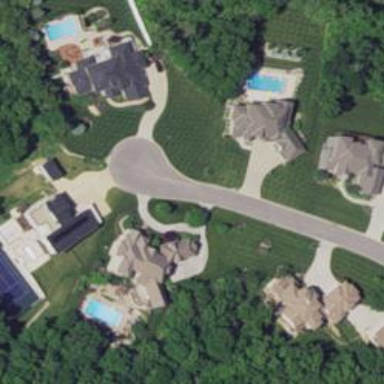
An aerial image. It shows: Driveway.